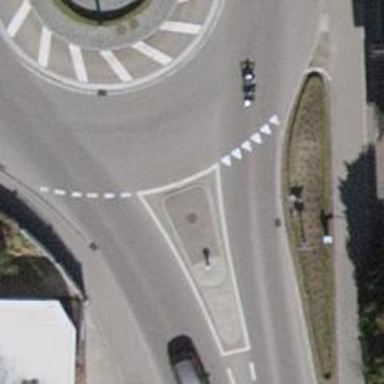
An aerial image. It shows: Road with "give way" sign.